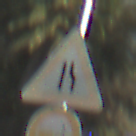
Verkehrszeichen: EinseitigVerengteFahrbahnRechts
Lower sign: VerbotUeberholenEinspurigeFahrzeuge
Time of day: MorningAfternoon
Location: Outdoor (Nature)
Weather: PartlyCloudy
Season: NotSpecified
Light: Natural